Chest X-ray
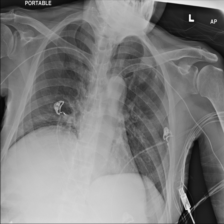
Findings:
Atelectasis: negative
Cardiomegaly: negative
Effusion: negative
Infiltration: negative
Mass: negative
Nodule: negative
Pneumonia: negative
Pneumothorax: negative
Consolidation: negative
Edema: negative
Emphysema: negative
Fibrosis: negative
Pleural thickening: negative
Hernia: negative